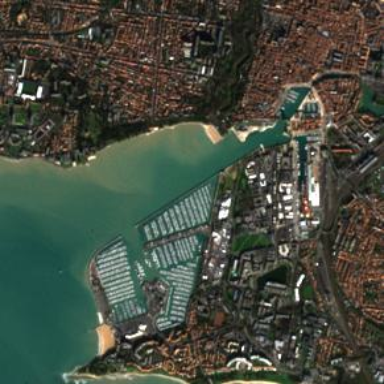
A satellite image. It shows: Marina with sanitary dump station. This marina is categorized as harbour.